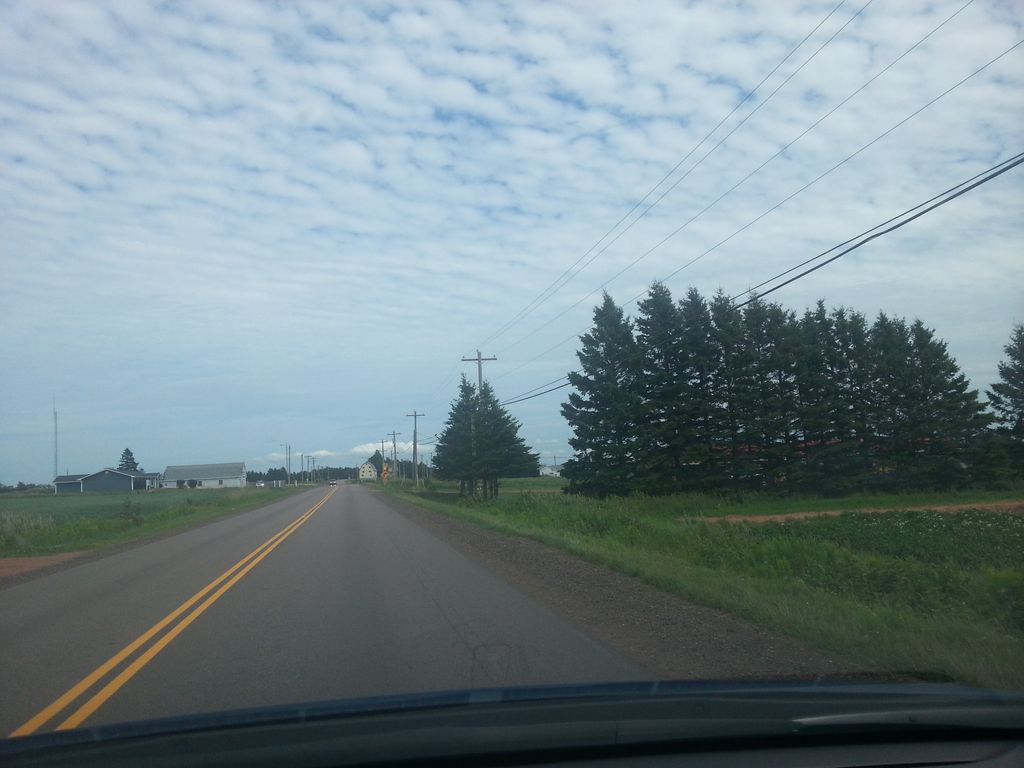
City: charlottetown